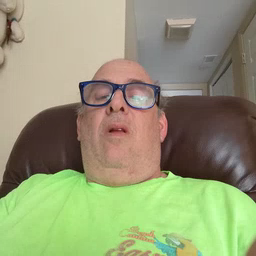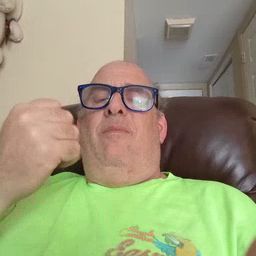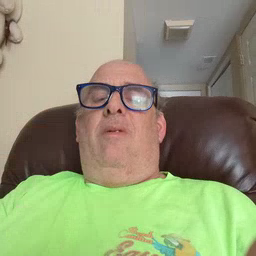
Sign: many